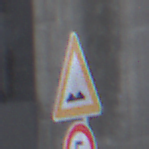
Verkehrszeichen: UnebeneFahrbahn
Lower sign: Geschwindigkeit5
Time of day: MorningAfternoon
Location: Outdoor (Suburban)
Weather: Overcast
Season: NotSpecified
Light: Natural